Aerial crown-view tile of a tropical tree (Barro Colorado Island, Panama), acquired 20240918:
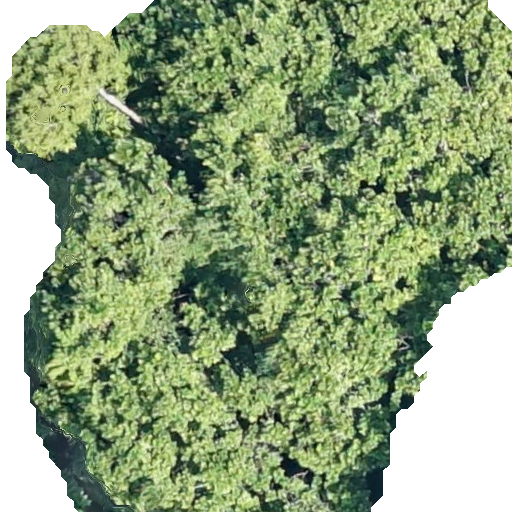
Species: Anacardium excelsum
GBIF accepted scientific name: Anacardium excelsum
Crown area: 377.874 m²